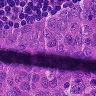
Metastatic tissue present: yes